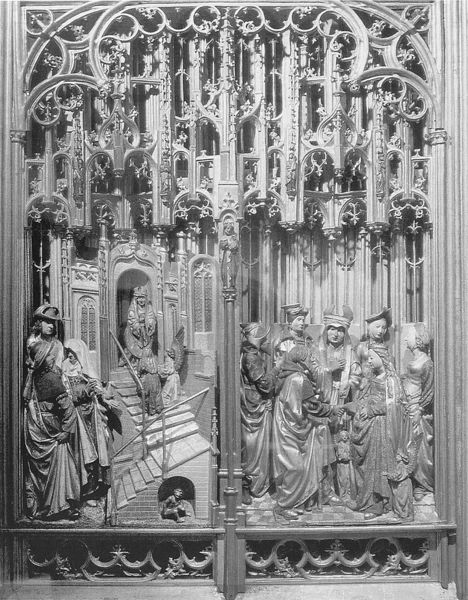
Titel: Retabel aus Saluzzo
Institution: Brüssel, Musée de la Ville
Schlagwörter: flügel, schatten, frauen, menschen, fenster, holz, licht, männer, szene, tür, ornament, bibel, federn, figur, gewänder, gotik, engel, relief, treppe, treppen, detail, geländer, stufen, faltenwurf, schwarz-weiss, altar, schnörkel, gotisch, christlich, roben, maßwerk, schwarzwei, schnitzaltar, schnizerei, figuen, fgotik